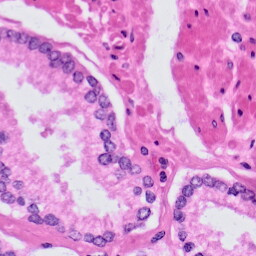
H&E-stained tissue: Prostate